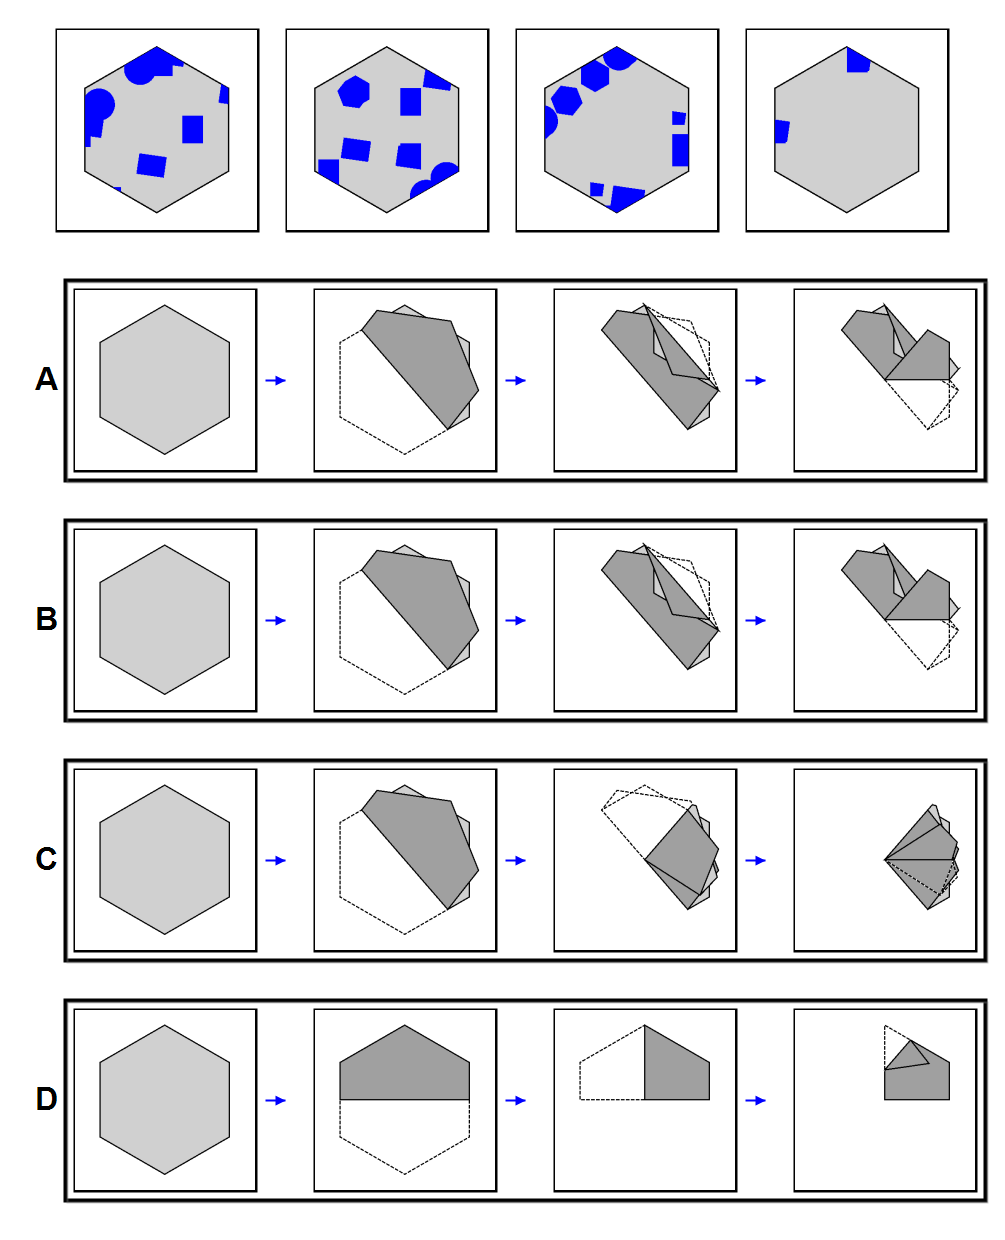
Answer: A